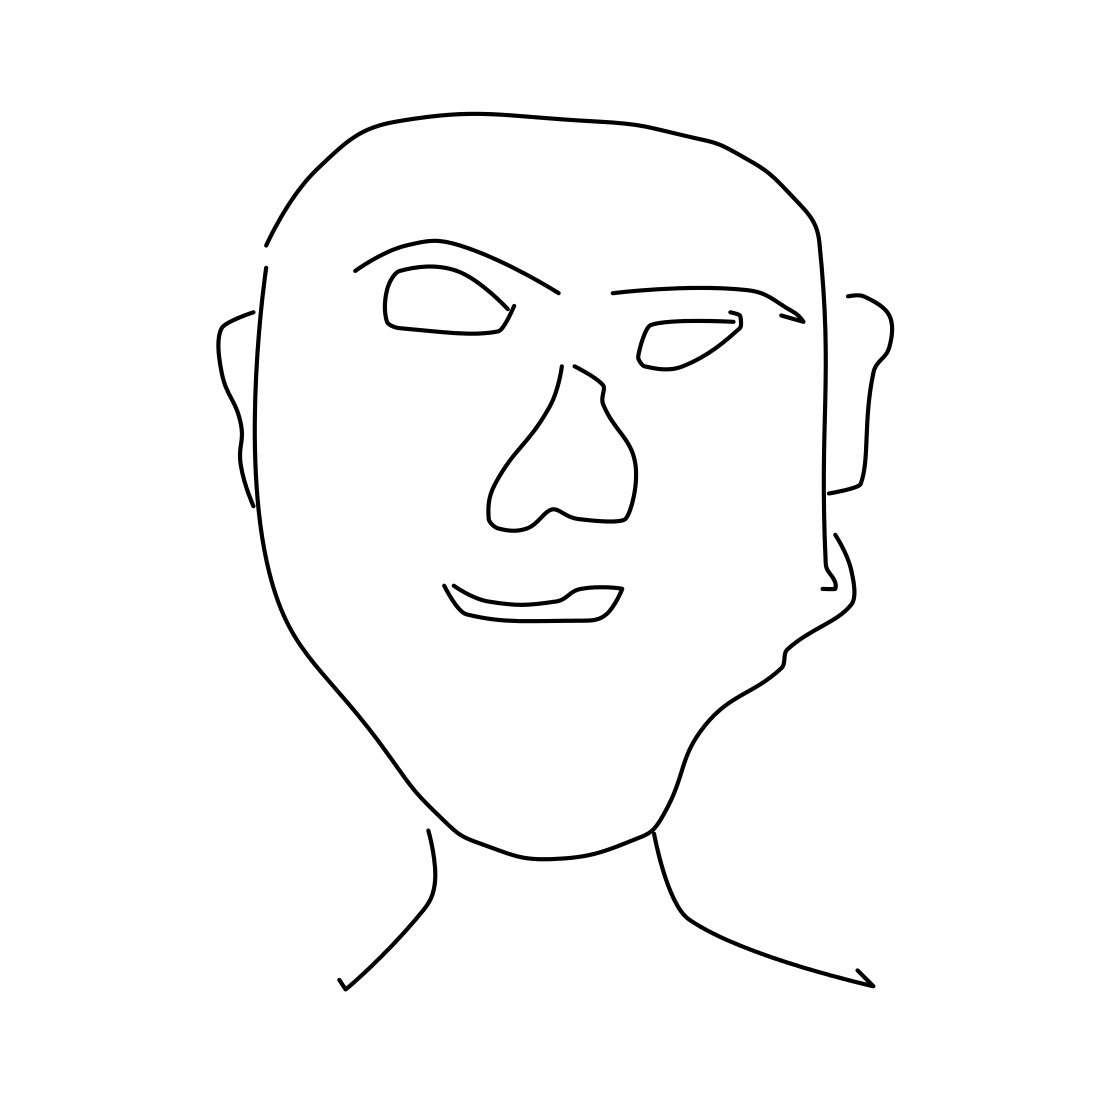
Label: head